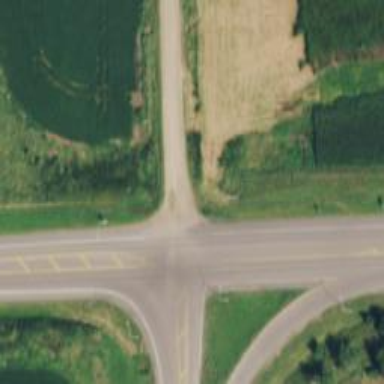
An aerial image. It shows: Road with stop sign.